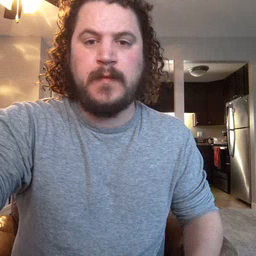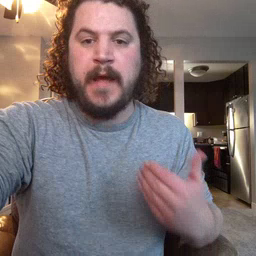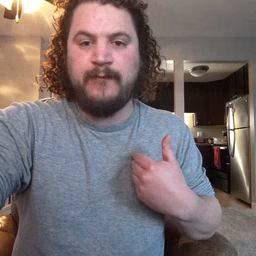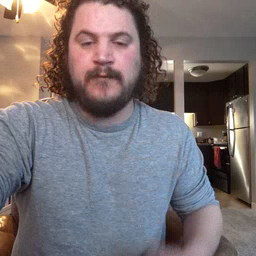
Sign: have